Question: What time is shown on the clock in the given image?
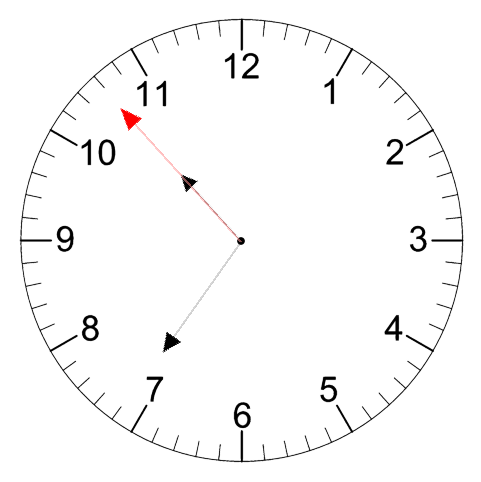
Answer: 10:35:53